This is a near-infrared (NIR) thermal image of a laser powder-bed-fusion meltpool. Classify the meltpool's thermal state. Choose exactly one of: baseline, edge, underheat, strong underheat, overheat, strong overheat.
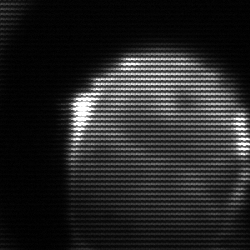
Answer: edge